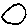
Label: circle